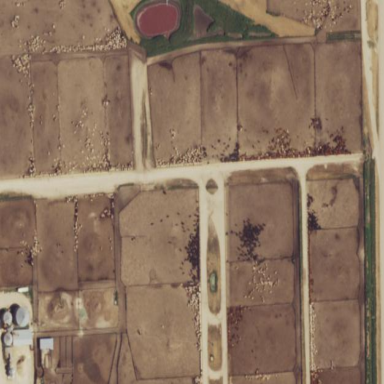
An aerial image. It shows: Farmyard with feedlot farming system.